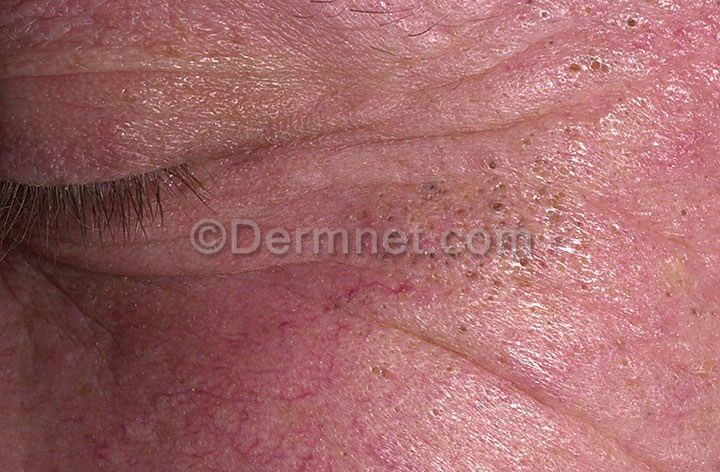
Disease: Light Diseases and Disorders of Pigmentation